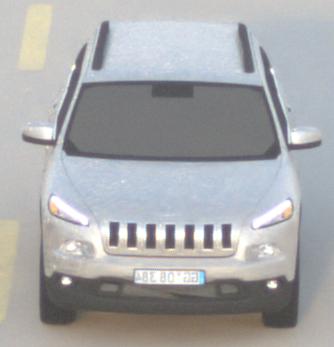
Make: Jeep
Model: Cherokee 3.2 V6 Pentastar
Detailed model: Cherokee (KL)
Model produced from: 2014/07
Model produced until: 2015/07
Doors: 5
Color: white
Road condition: dry road
Daytime: sunrise or sunset
Contrast: low contrast